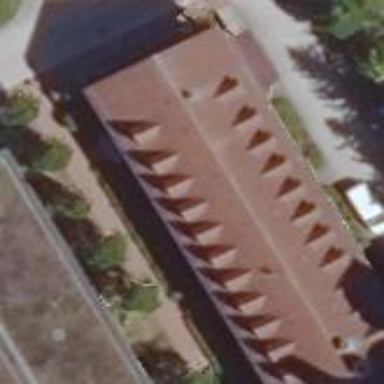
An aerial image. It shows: Hospital building.